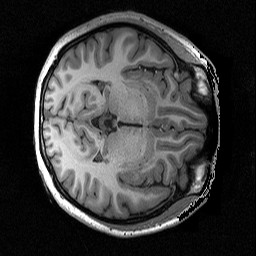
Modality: T1w
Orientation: axial